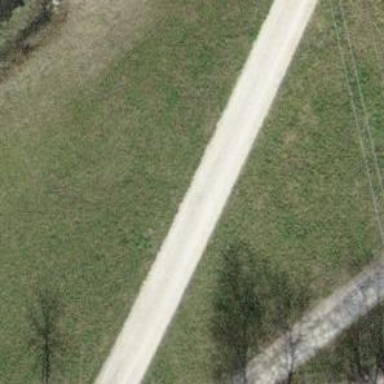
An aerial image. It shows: Unpaved track with grade2 track type.